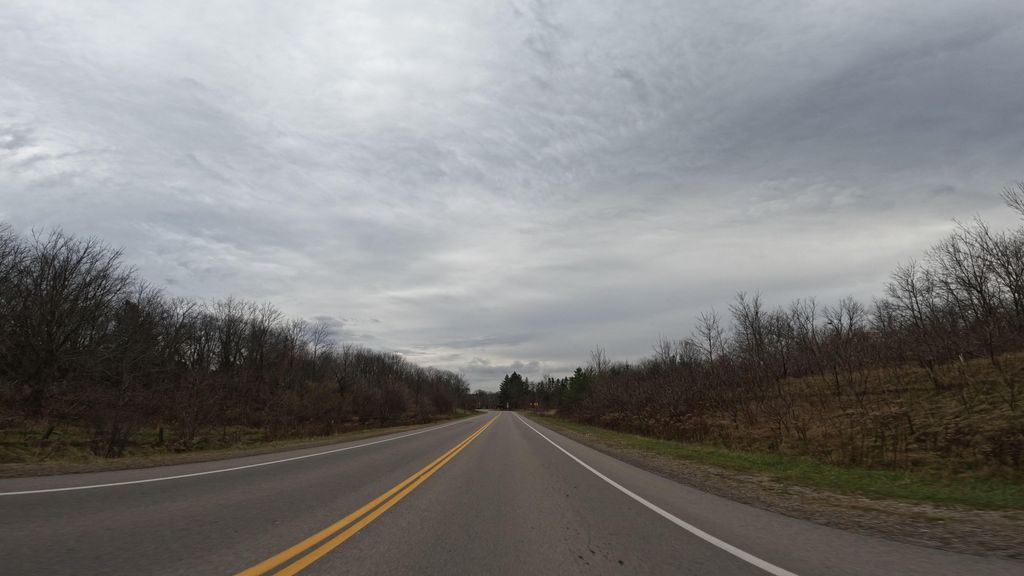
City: hamilton